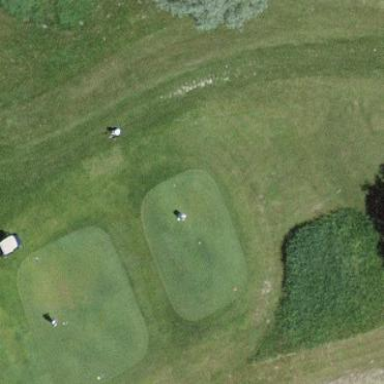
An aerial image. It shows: Golf tee.